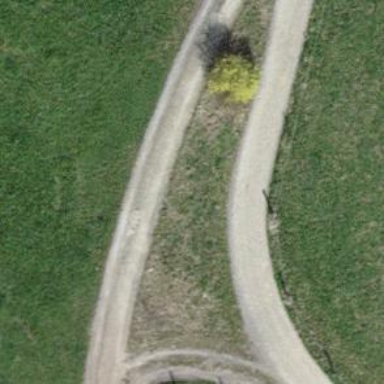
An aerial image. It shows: Compacted grade3 track.